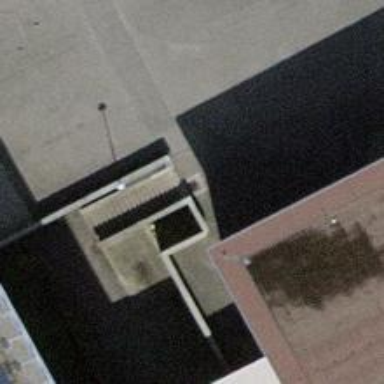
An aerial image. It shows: Concrete bench.